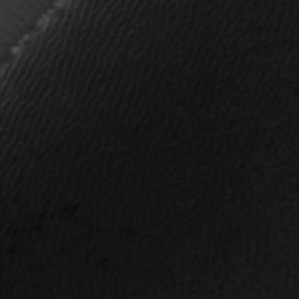
Label: frost